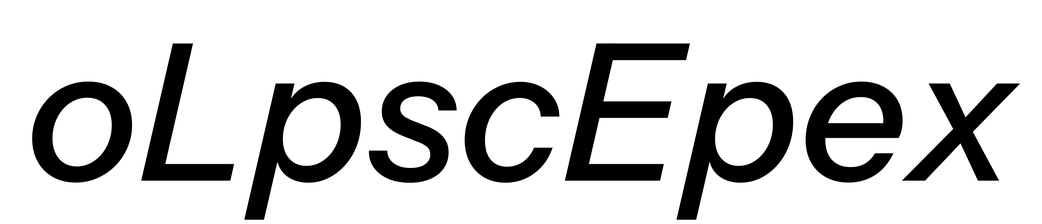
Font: InstrumentSans-Italic_Medium_Italic